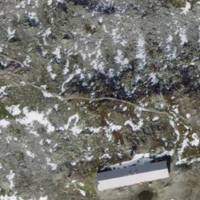
EUNIS habitat code: 48
Species observed at this site:
Marmota marmota
Bistorta vivipara
Doronicum grandiflorum
Salix herbacea